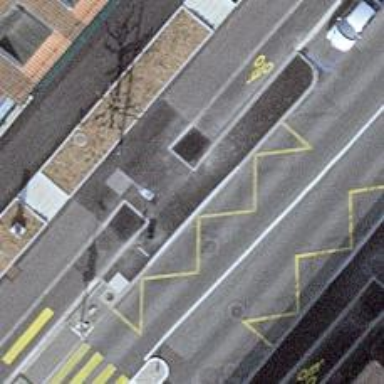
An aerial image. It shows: Bus stop with platform for public transport.